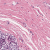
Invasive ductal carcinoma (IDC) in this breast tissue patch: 0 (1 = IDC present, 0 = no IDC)